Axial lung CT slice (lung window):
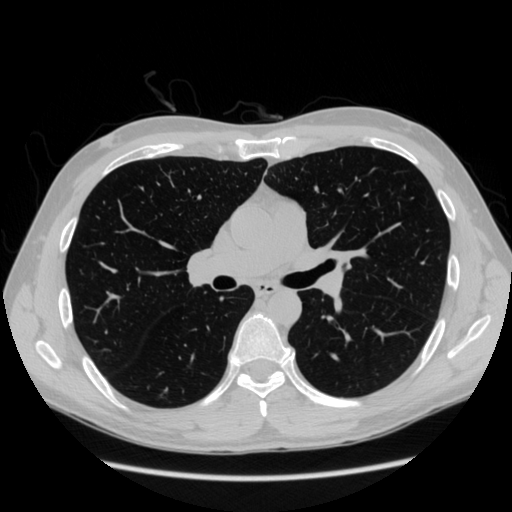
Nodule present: no